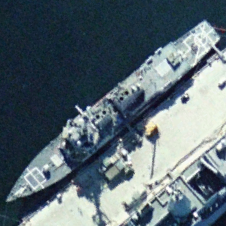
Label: destroyer